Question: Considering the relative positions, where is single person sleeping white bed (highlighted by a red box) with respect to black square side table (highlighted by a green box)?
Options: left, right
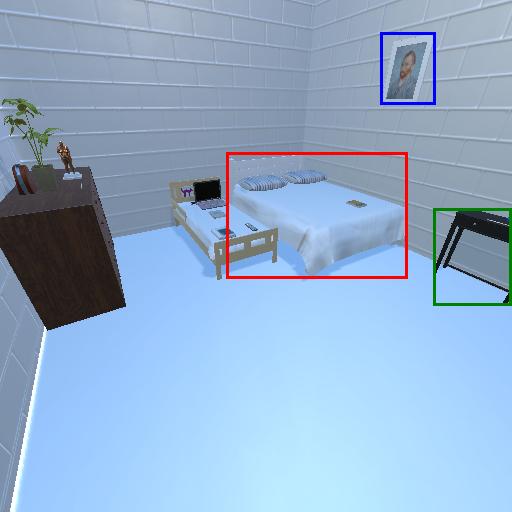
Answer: left